Interaction volume radius: 5 \u00c5
Interaction volume height: 25 \u00c5
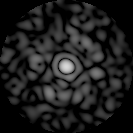
Disorder parameter: 0.8738